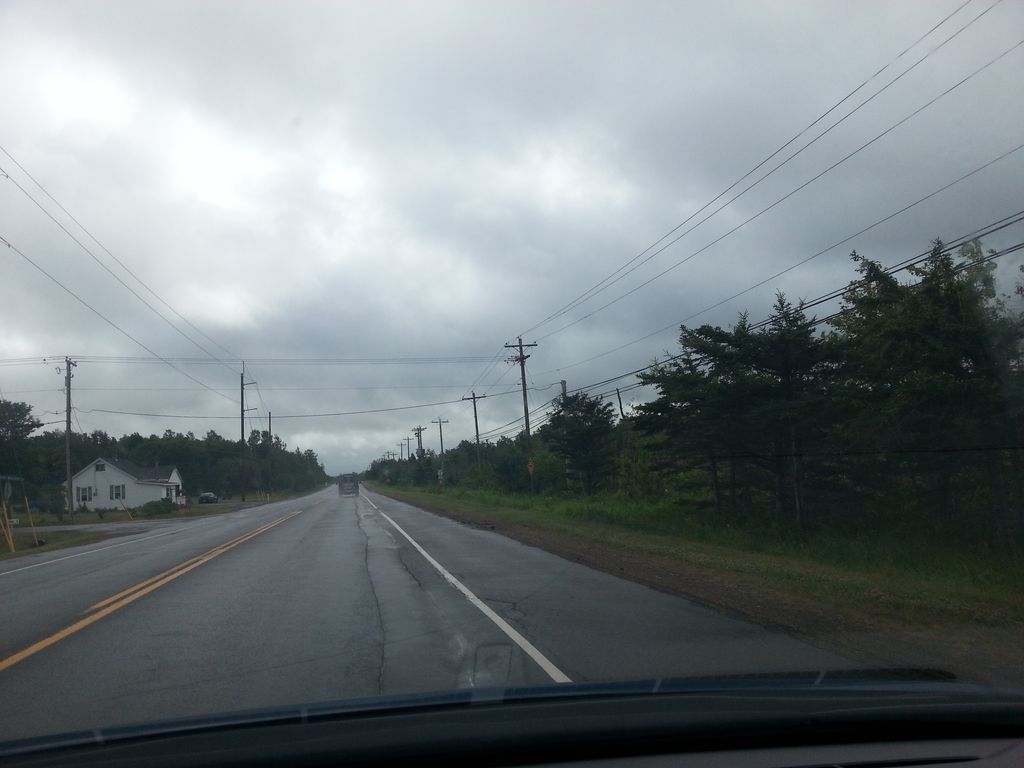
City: charlottetown